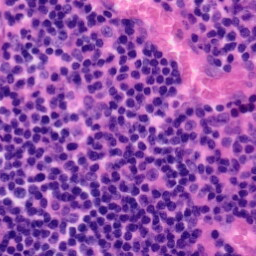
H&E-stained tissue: Tonsil